Question: I'm wondering, why do some elements appear like an array and others like HTMLSpanElement. I've attached a picture as I'm not sure how to describe this otherwise.
The following log is made via
'''
log(returner);
log(returner[0]);
'''

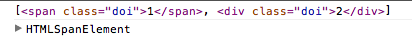
Answer: Is returner a jQuery object as a result of $() ? $() will always return an array, even if there is one or zero elements inside of it. Without specifying an index in your first console.log, the entire contents of the array are outputted. In the second console.log, you include an array index, so only the element matching that index is outputted.